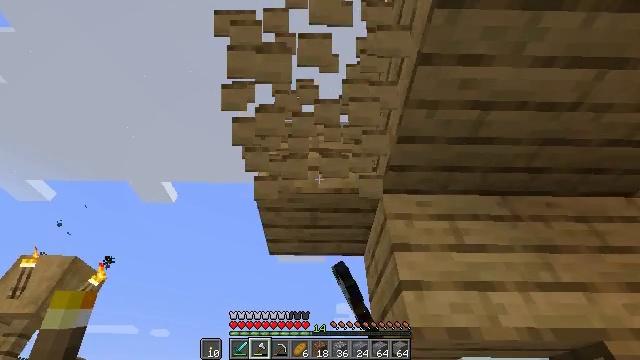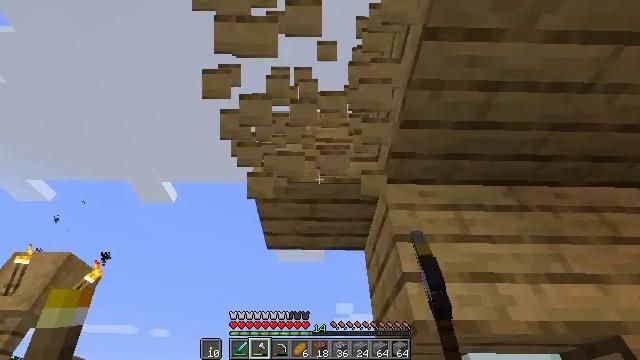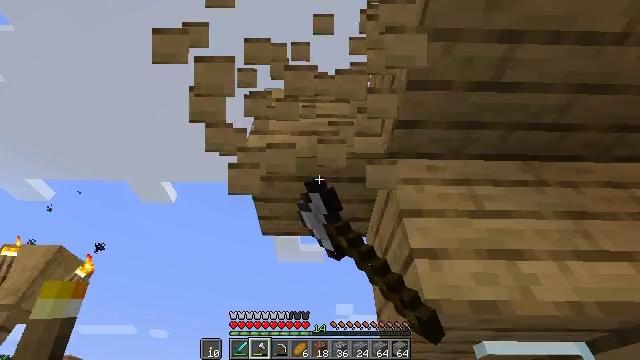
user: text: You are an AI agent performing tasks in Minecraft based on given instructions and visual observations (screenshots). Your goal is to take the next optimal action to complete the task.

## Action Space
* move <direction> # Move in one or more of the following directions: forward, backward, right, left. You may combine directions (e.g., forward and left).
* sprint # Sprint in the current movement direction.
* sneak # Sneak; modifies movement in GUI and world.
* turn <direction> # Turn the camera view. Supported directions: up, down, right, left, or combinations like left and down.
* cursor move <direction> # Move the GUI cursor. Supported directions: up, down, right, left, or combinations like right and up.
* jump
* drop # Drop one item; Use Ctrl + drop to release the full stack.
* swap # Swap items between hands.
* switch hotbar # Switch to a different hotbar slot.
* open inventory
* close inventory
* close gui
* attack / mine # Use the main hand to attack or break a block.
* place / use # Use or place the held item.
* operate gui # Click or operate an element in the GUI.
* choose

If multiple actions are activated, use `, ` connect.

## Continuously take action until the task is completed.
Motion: motion action
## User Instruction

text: Retrieve oak planks from the wooden block.
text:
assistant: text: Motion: move forward, attack / mine
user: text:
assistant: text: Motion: move forward, attack / mine
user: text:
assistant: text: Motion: attack / mine